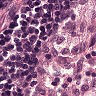
Metastatic tissue present: no